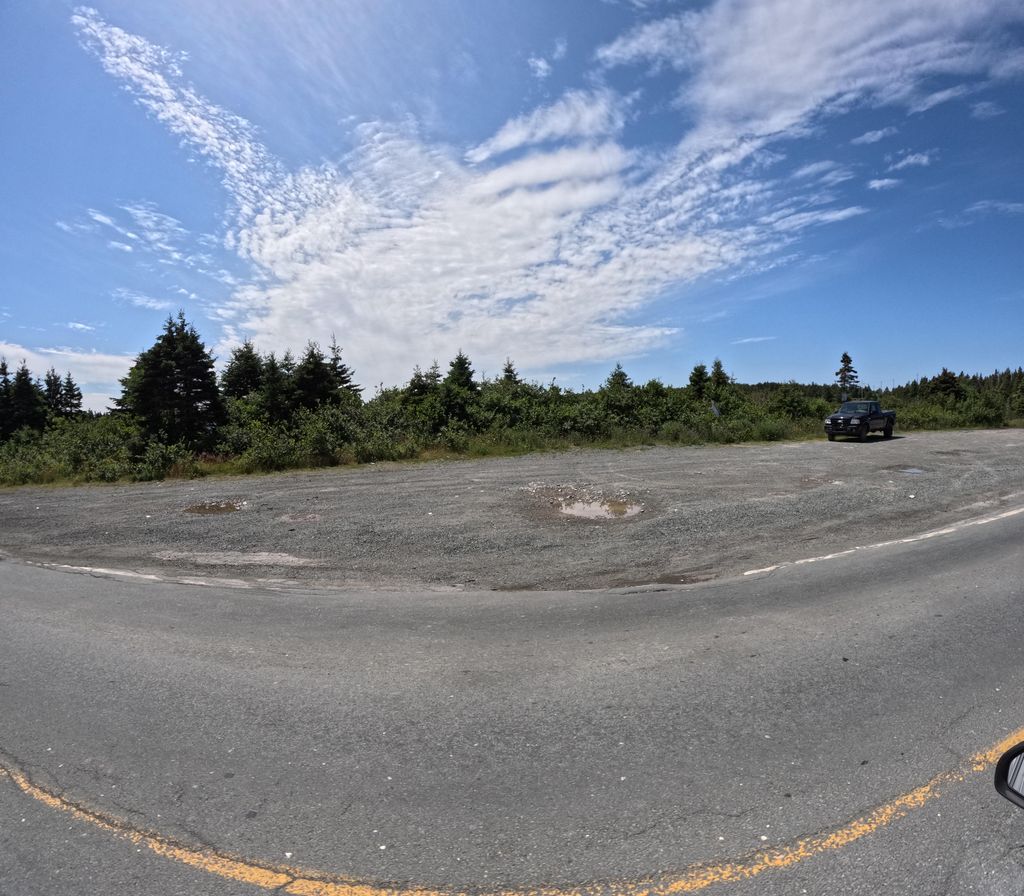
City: st_johns